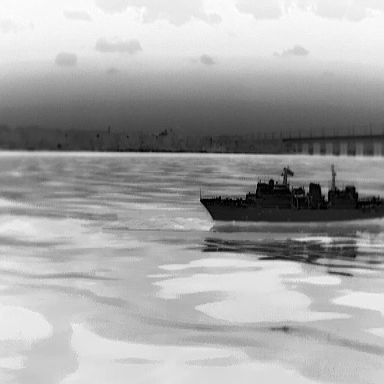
There is a warship in the infrared image.